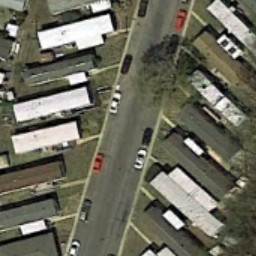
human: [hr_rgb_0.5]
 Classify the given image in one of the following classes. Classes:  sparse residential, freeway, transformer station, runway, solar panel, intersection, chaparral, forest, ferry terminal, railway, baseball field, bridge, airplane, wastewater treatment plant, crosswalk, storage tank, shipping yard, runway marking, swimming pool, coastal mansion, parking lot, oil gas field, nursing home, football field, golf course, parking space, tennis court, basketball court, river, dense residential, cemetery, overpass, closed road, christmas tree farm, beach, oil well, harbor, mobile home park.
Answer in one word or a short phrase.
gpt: mobile home park